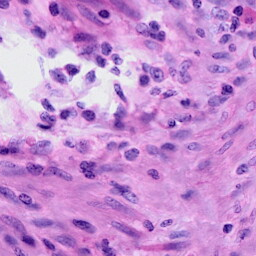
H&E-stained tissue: Cervix